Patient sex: M
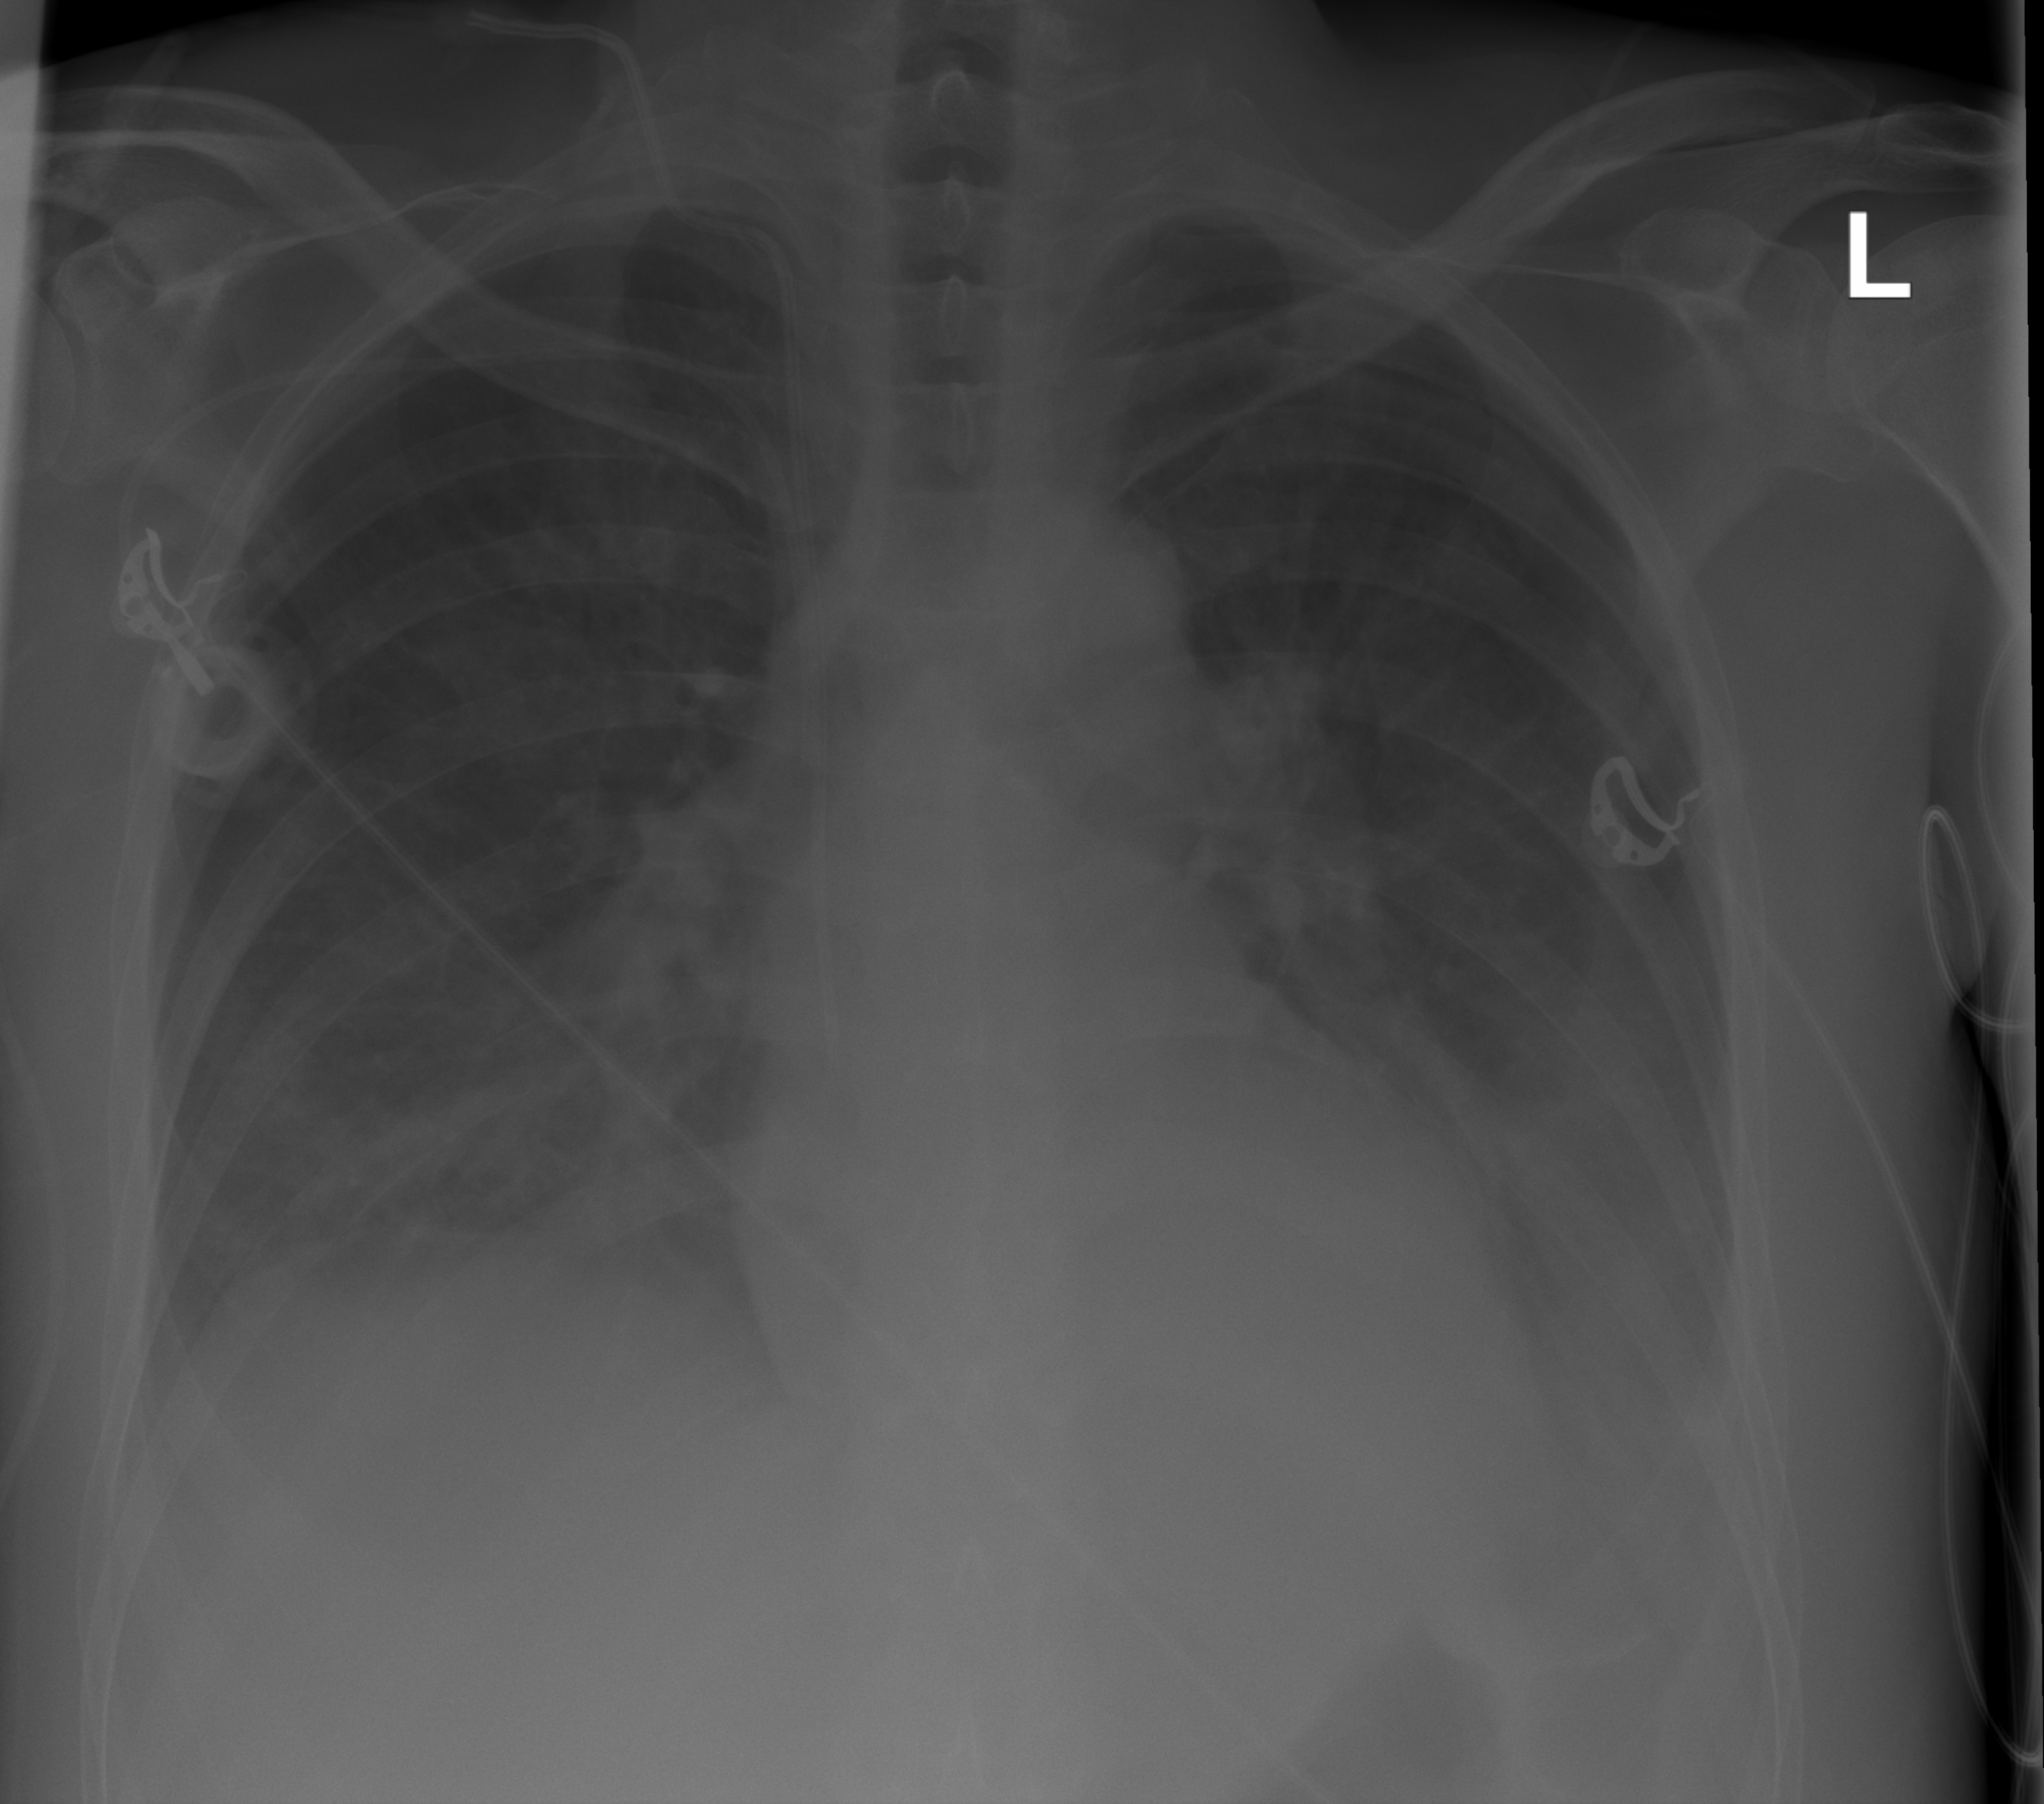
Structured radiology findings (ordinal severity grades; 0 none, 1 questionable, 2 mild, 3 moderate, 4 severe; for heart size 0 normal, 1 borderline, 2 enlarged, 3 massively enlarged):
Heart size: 0
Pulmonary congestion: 2
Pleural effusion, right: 2
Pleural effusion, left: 2
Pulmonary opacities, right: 0
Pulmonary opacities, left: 0
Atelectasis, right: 2
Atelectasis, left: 2